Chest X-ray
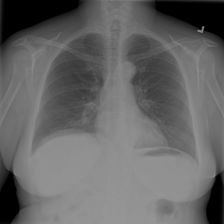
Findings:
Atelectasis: negative
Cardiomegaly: negative
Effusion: negative
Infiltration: negative
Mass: negative
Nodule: negative
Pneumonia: negative
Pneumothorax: negative
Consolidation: negative
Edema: negative
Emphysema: negative
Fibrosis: negative
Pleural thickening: negative
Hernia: negative